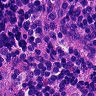
Metastatic tissue present: no